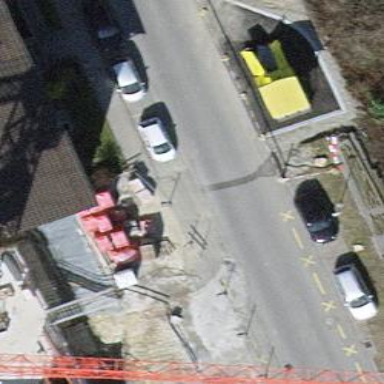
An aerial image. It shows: Bollard.